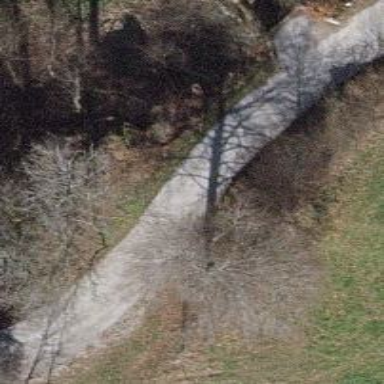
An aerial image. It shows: Asphalt alley road designated as service road.